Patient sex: F
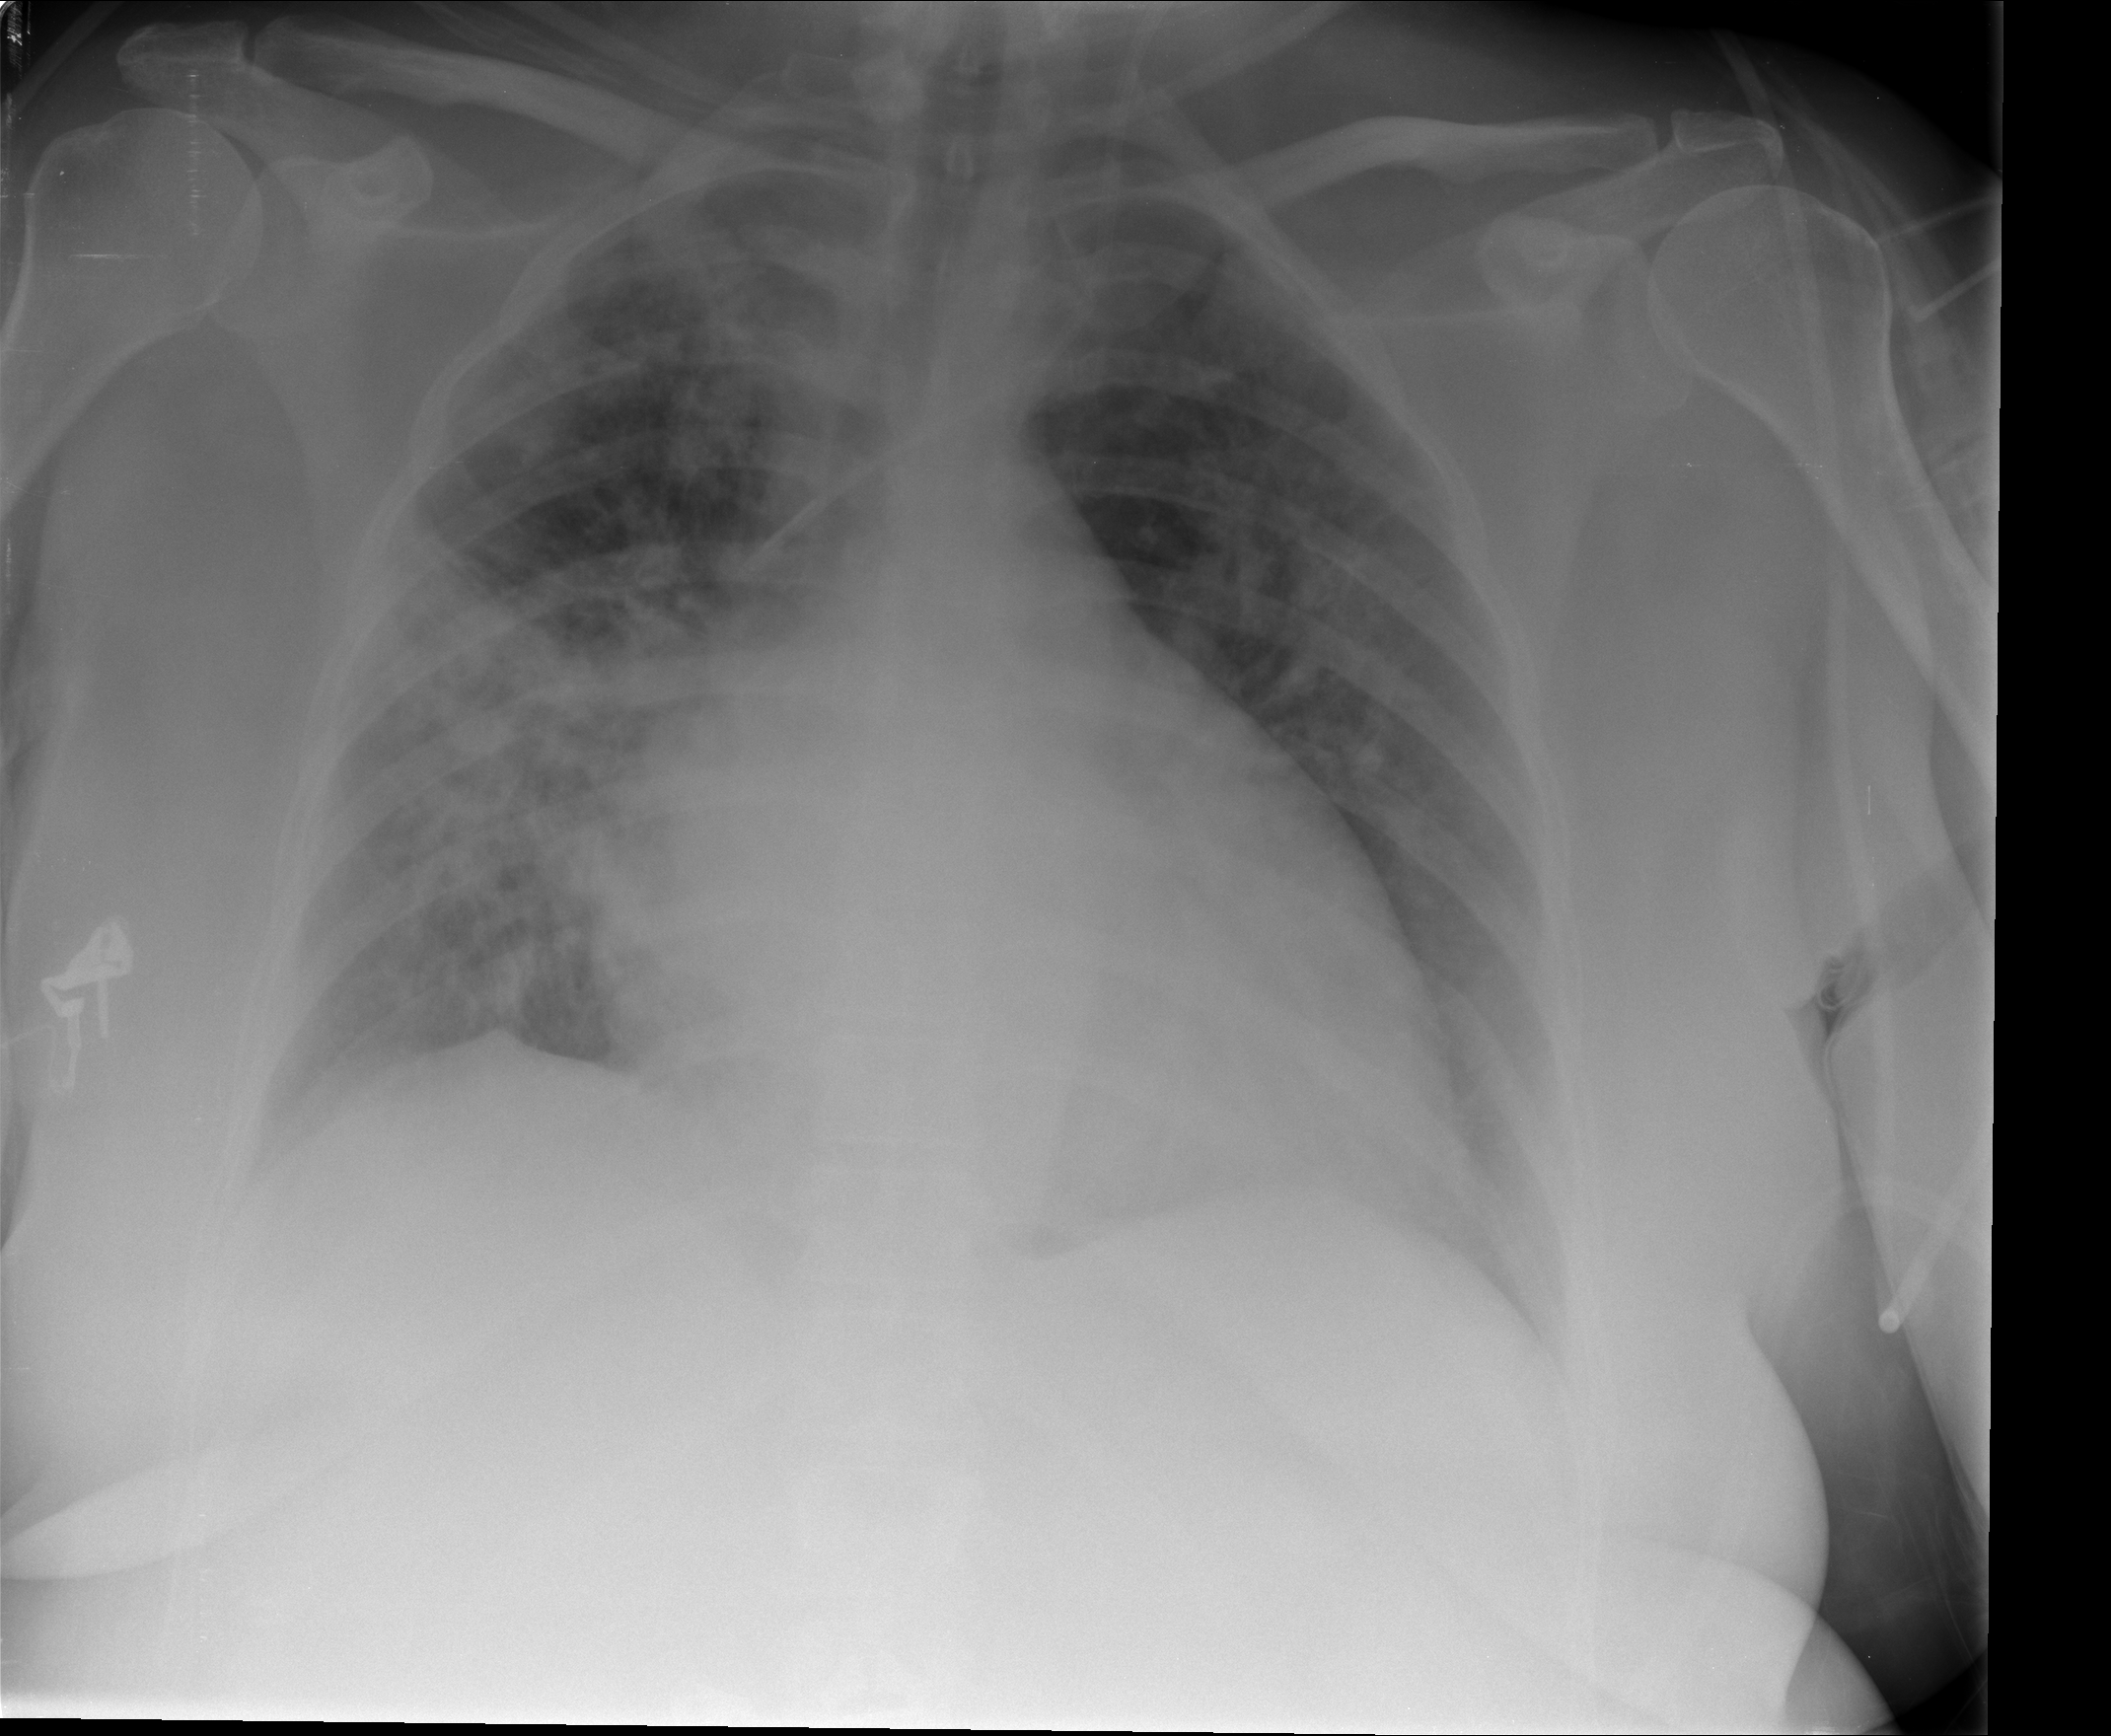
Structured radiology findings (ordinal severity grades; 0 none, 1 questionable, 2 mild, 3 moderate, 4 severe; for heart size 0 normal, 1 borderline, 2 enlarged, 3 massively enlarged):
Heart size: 2
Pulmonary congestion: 2
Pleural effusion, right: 1
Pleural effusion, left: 0
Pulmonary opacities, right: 3
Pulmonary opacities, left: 2
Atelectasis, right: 2
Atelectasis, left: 2